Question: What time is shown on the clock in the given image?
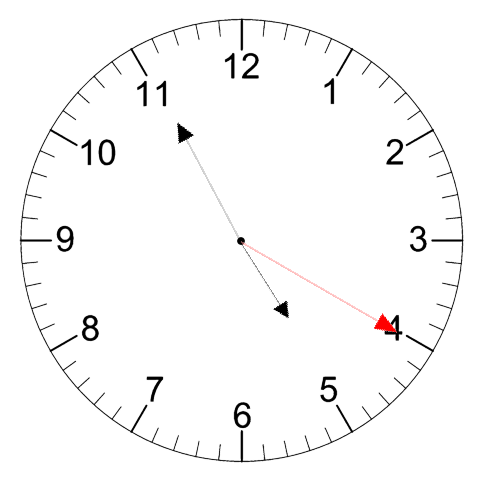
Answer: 04:55:20